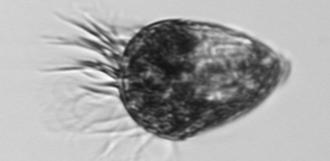
Label: Strombidium_morphotype1